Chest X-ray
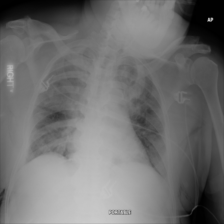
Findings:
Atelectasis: negative
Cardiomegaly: negative
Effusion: negative
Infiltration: negative
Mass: negative
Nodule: negative
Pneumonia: negative
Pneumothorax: negative
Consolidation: negative
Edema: negative
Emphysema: positive
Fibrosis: negative
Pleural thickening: positive
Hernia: negative